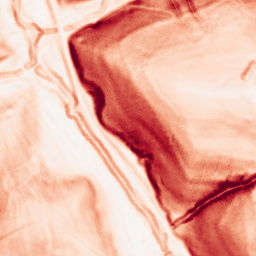
Category: morphological
Decomposition family: morphological_gradient
Decomposition parameters: size: 3
shape: disk
Upsampling method: quartic
Upsampling parameters: scale: 4
Upsampling scale: 4